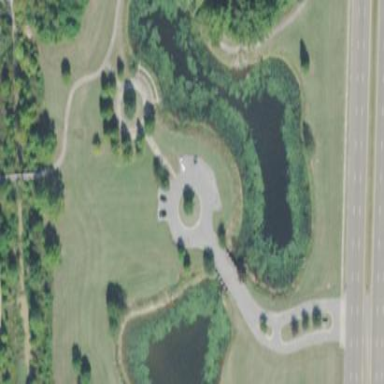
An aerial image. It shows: Serene pond surrounded by nature.